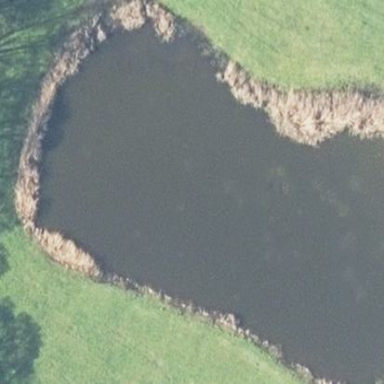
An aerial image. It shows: Peaceful pond surrounded by nature.